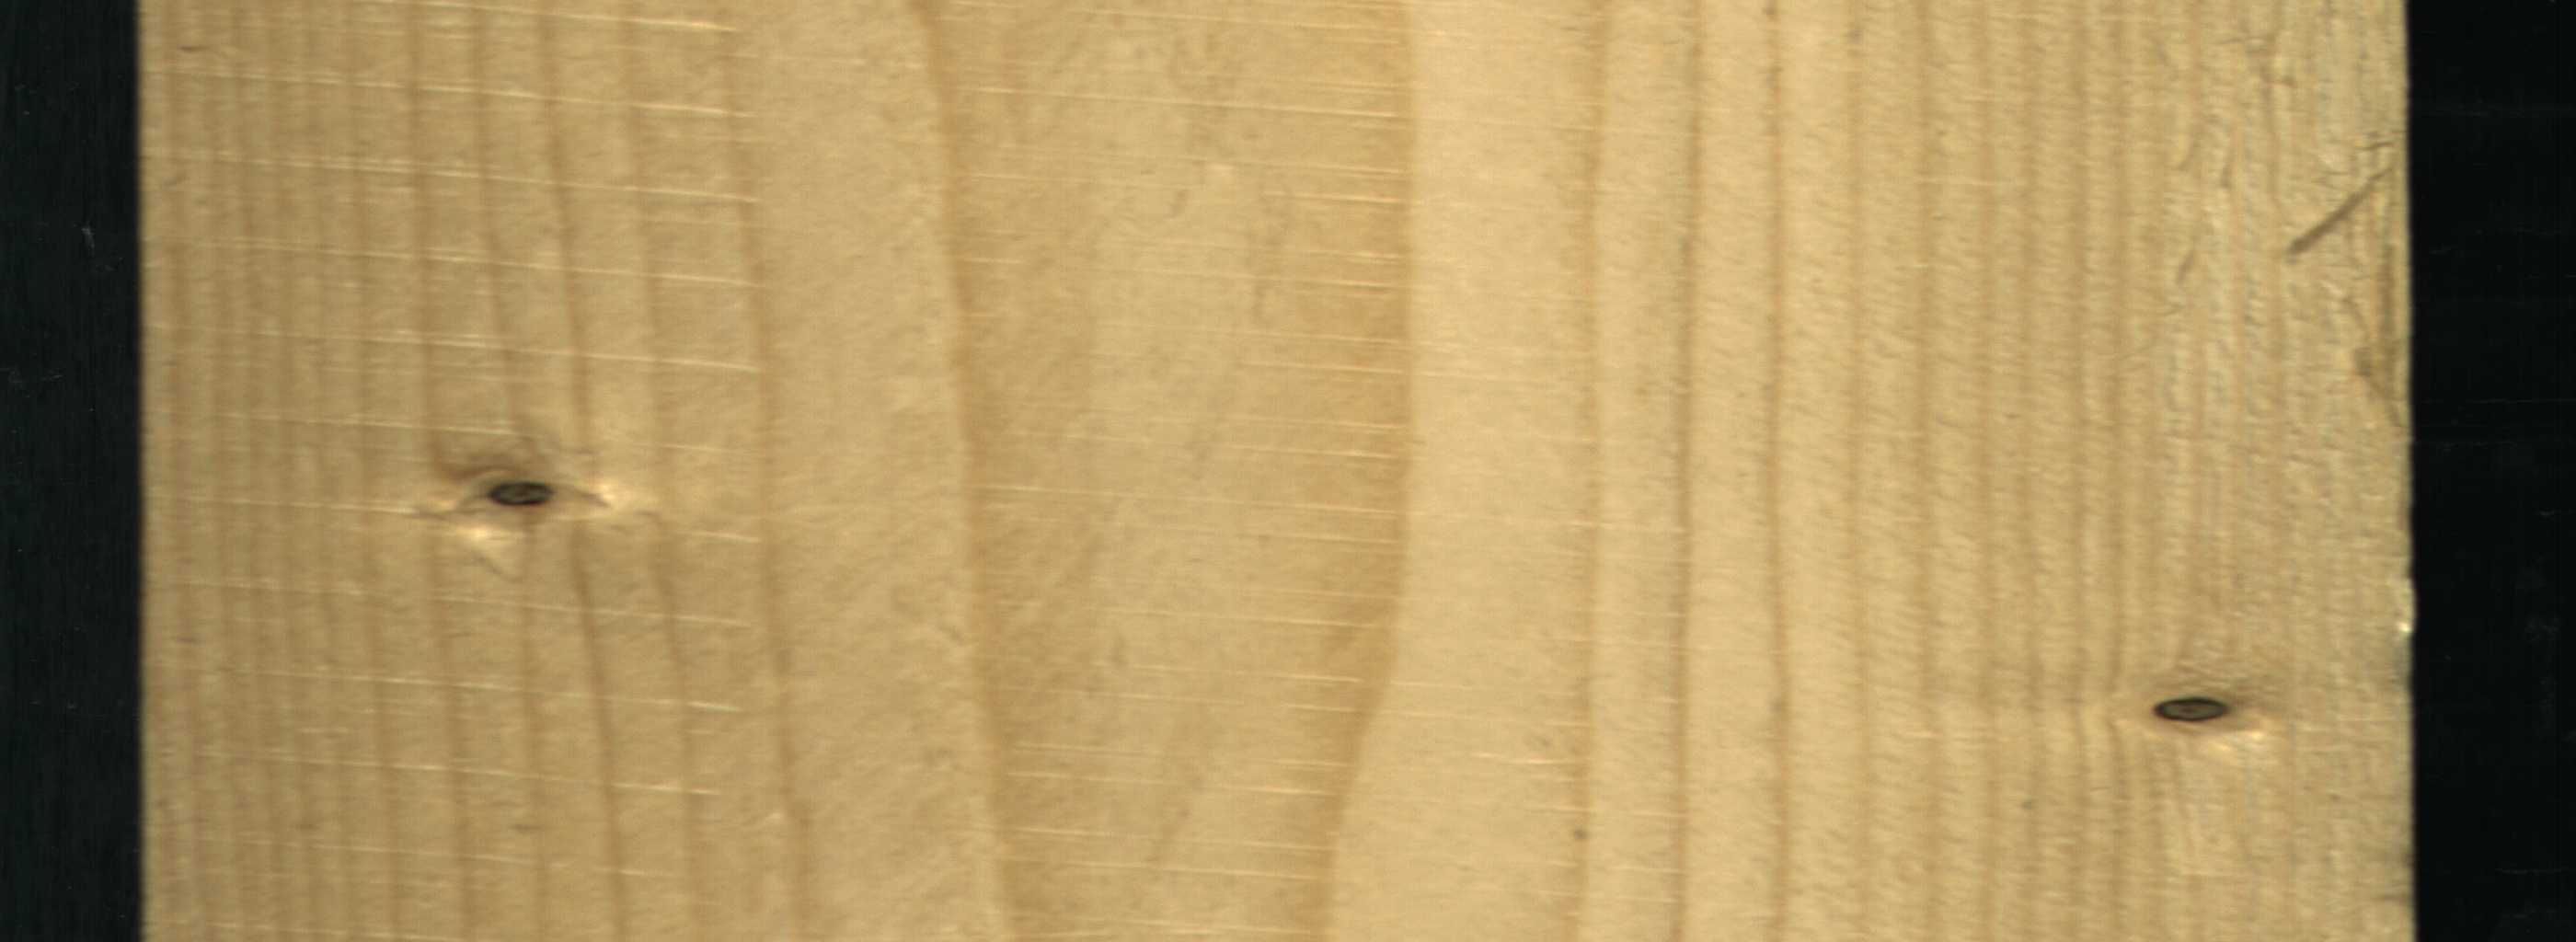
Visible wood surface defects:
Dead_Knot
Dead_Knot